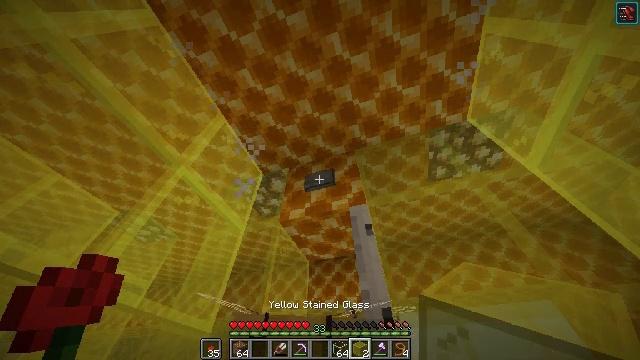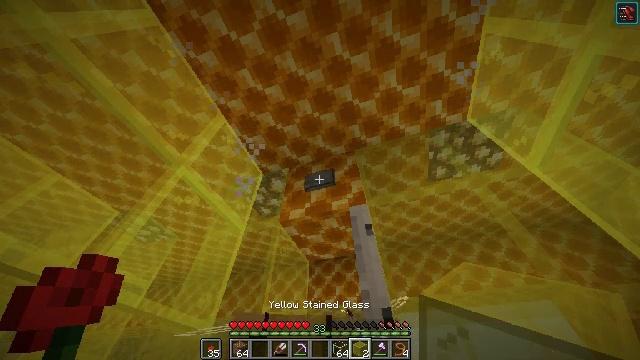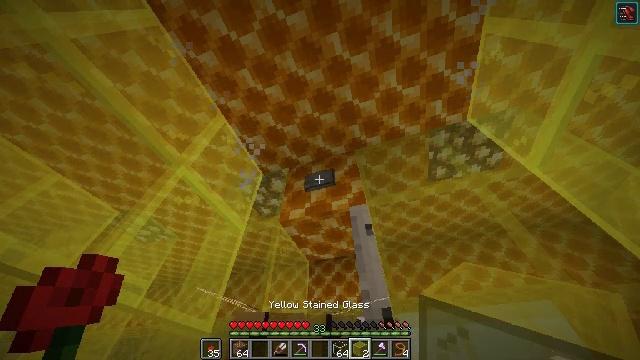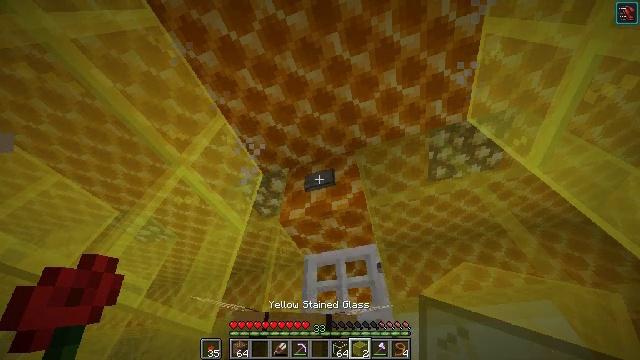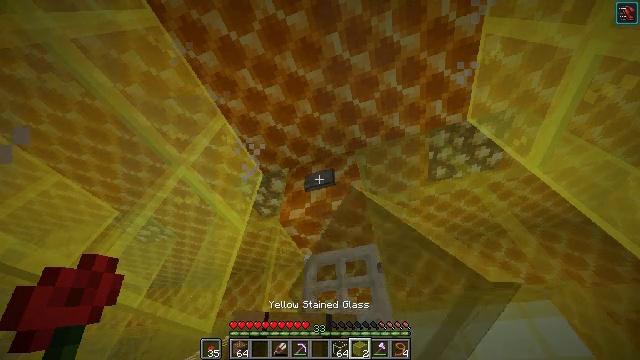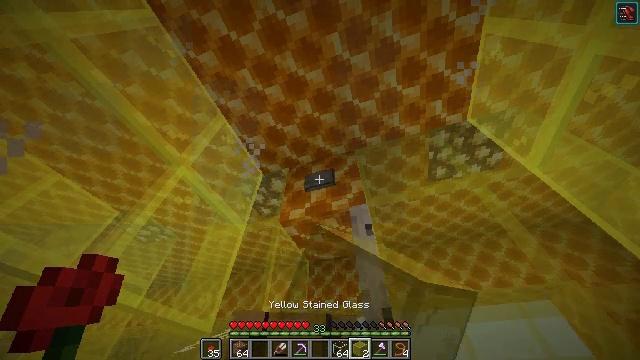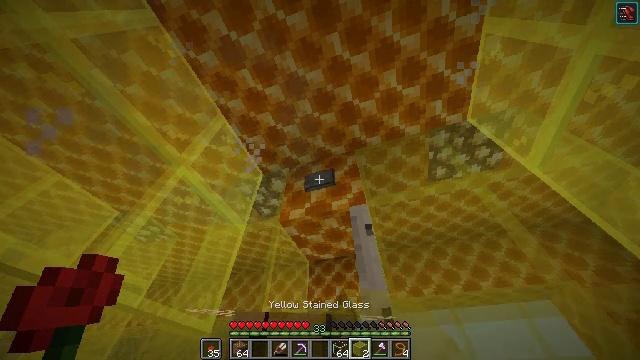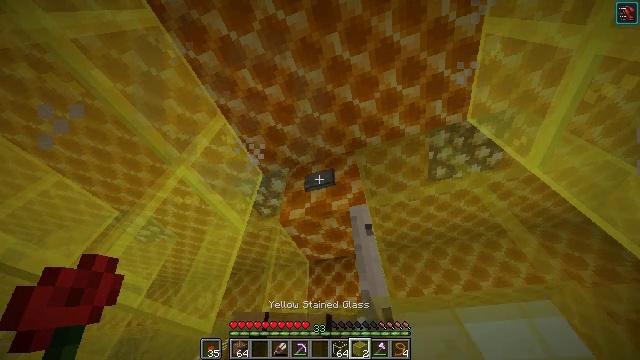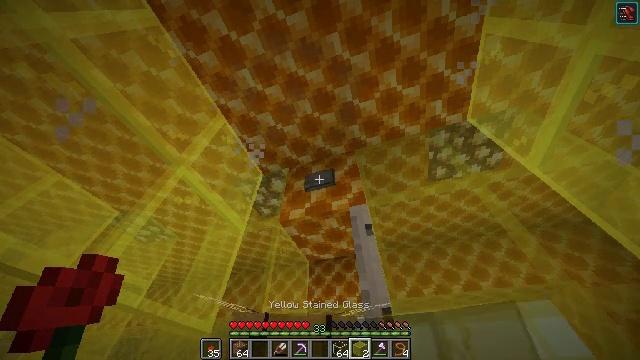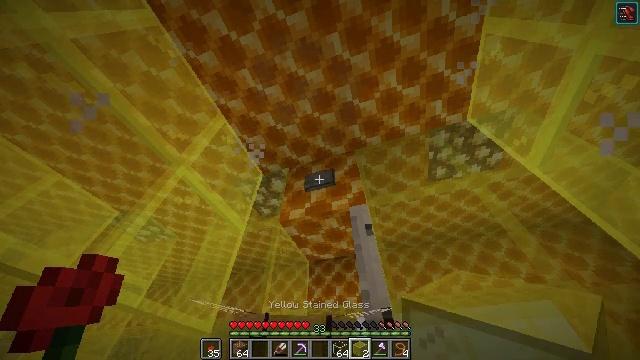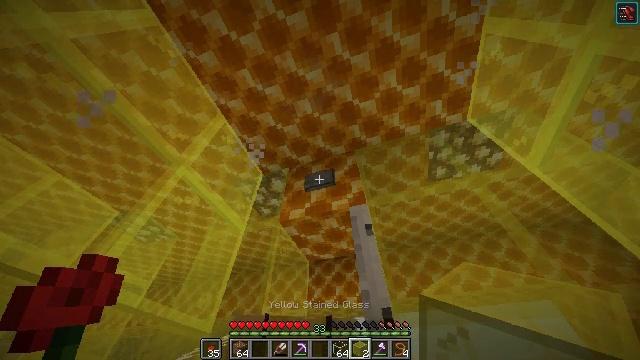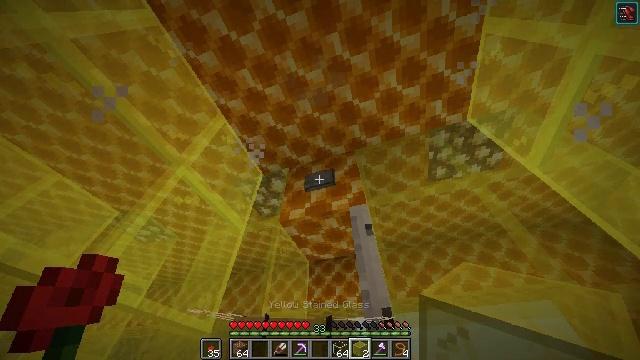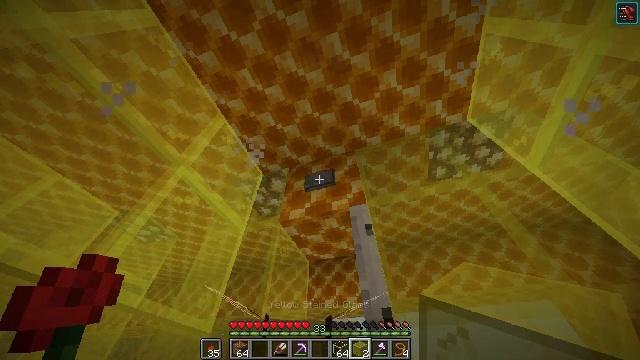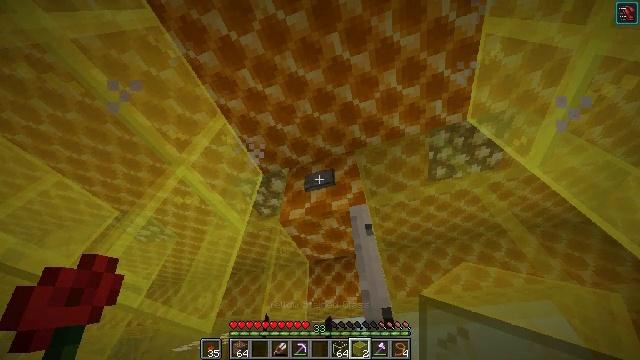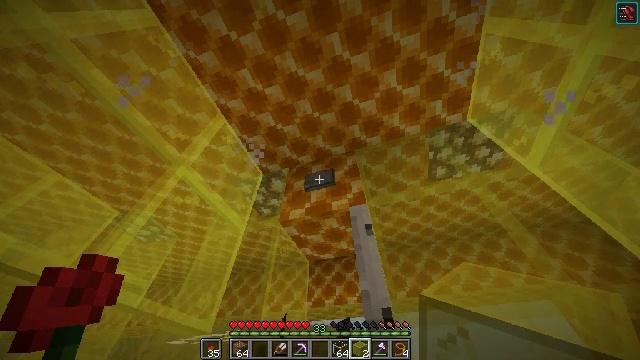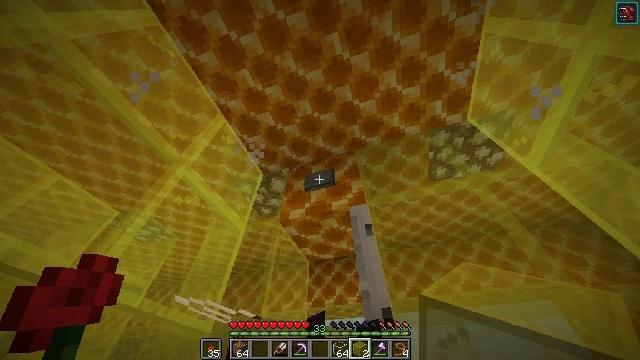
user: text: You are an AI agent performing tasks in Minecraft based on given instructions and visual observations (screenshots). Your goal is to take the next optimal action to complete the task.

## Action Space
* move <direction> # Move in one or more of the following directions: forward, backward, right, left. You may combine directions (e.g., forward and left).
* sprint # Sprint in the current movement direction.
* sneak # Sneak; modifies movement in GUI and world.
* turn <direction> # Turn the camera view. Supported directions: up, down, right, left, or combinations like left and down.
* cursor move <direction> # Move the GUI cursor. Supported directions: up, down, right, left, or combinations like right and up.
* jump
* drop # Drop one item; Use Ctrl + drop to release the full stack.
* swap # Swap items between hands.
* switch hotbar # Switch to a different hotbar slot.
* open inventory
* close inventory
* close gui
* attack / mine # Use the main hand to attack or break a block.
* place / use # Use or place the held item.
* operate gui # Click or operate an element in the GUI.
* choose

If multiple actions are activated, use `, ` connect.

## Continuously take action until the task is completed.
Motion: motion action
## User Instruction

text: Gather the yellow stained glass pane from the structure.
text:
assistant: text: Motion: use / place
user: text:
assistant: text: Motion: use / place
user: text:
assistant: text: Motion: use / place
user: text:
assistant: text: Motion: use / place
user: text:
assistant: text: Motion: use / place
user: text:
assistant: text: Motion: use / place
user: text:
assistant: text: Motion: no_op
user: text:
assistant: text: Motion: use / place
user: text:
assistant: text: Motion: use / place
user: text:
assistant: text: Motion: use / place
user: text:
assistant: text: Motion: use / place
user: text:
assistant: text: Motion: no_op
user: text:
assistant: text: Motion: use / place
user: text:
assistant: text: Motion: no_op
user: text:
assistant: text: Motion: use / place
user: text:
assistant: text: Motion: use / place
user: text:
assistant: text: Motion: use / place
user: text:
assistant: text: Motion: use / place
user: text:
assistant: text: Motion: use / place
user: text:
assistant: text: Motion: use / place
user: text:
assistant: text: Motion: use / place
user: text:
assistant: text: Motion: use / place
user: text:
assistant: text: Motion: use / place
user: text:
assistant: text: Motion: use / place
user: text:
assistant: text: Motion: use / place
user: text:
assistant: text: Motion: no_op
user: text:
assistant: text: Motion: use / place
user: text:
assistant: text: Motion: use / place
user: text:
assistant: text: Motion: use / place
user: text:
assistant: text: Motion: use / place